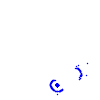
Particle: kaon